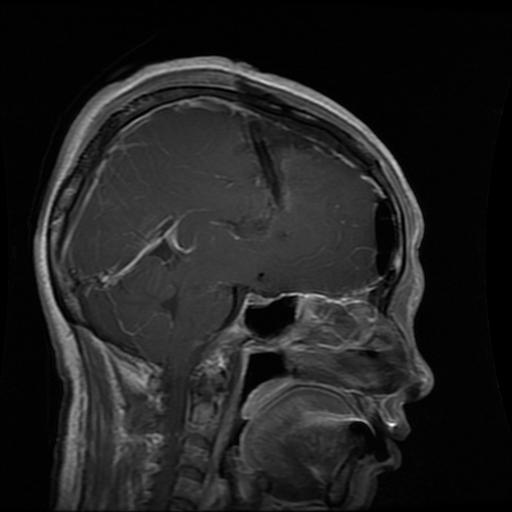
Label: glioma